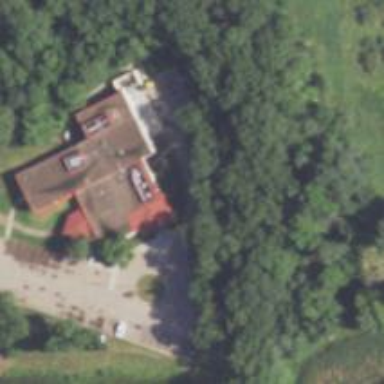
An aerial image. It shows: Animal shelter.